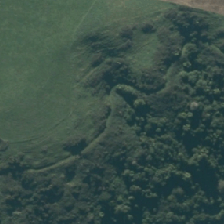
Land cover: grose_broom